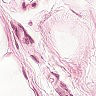
Metastatic tissue present: no